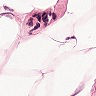
Metastatic tissue present: no